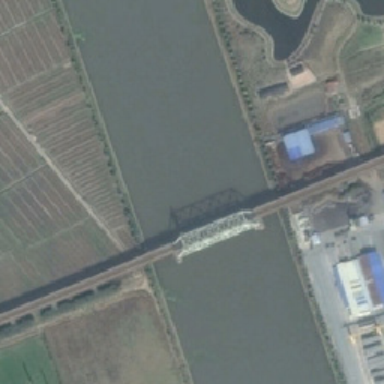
The bridge is on the river with several farmland several buildings on the river and ponds on both sides .